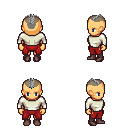
a pixel art fantasy rpg character, female body template, human, tanned skin, white long-sleeve shirt, red pants, gray short mohawk hairstyle, maroon shoes, four views (front, back, left, right), 2x2 character sprite sheet, small pixel art, hard edges, no anti-aliasing